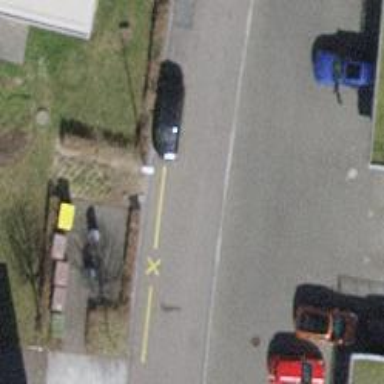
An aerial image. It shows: Asphalt road in residential area with opposite cycleway.